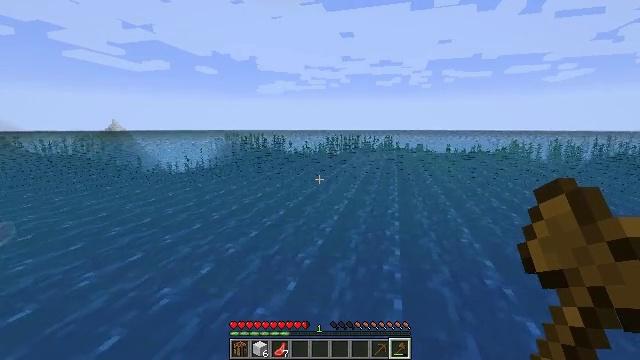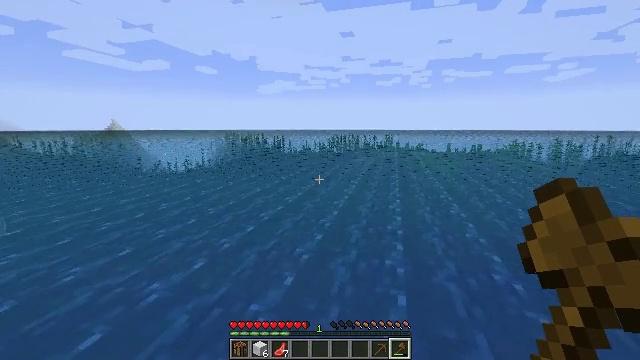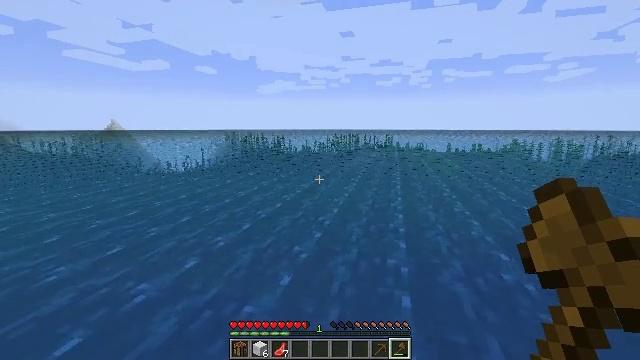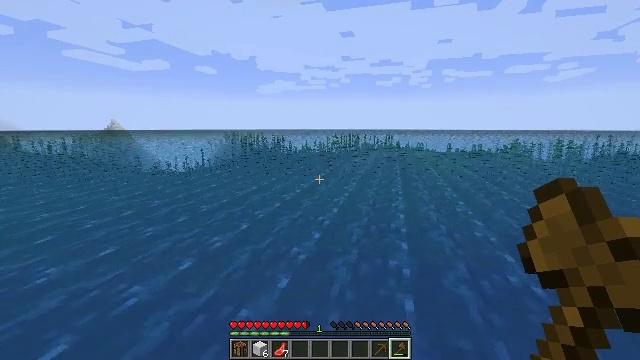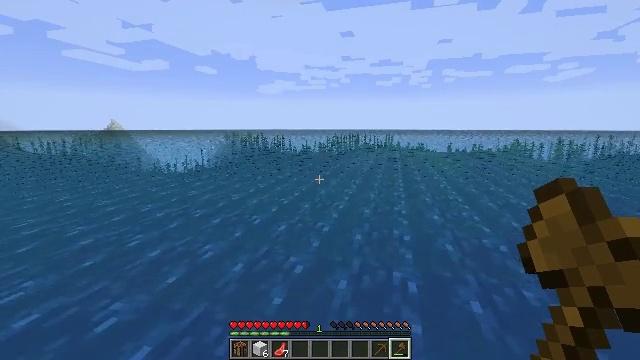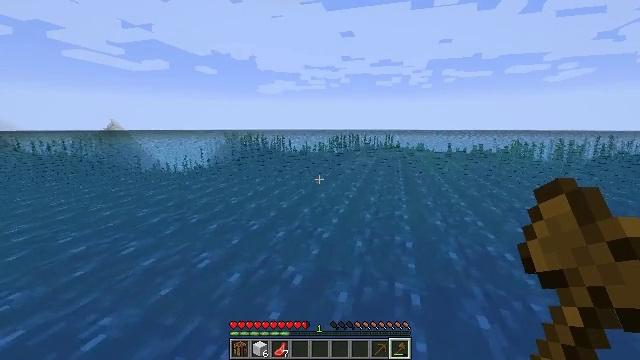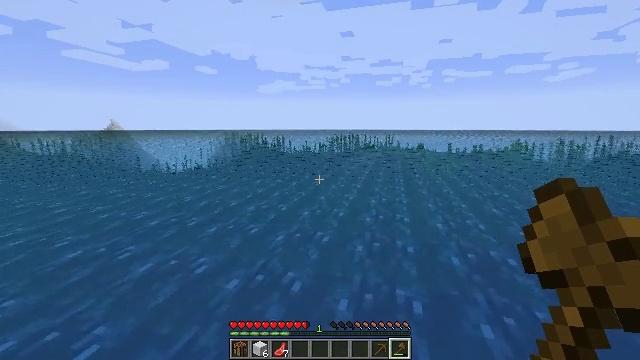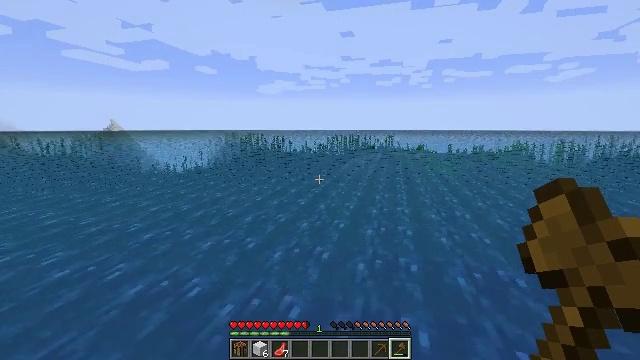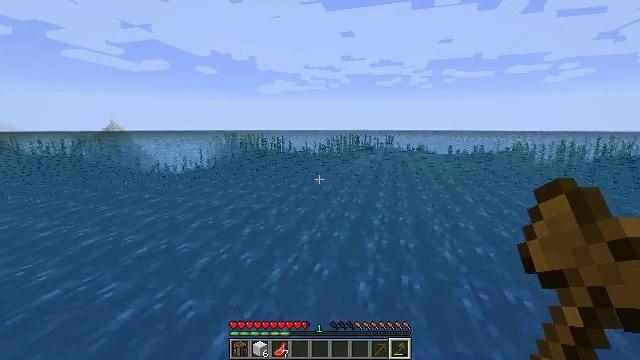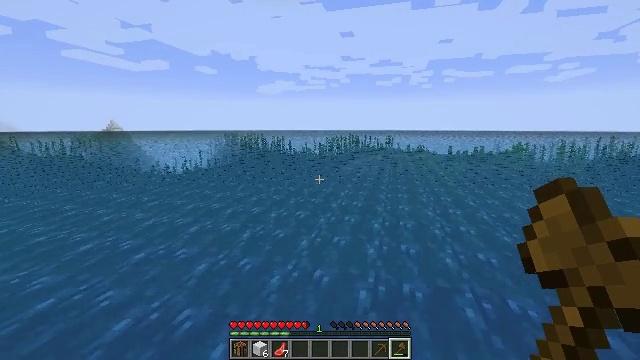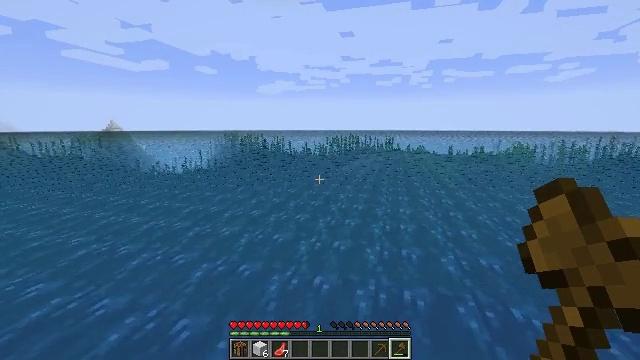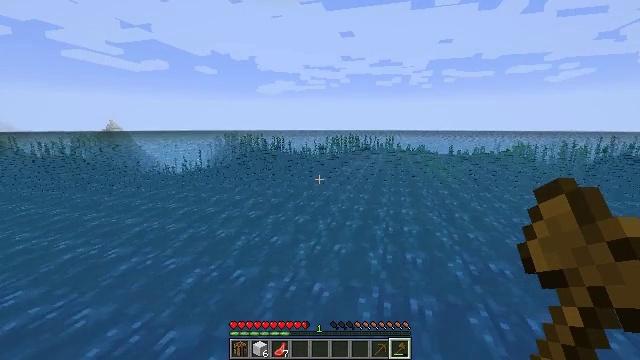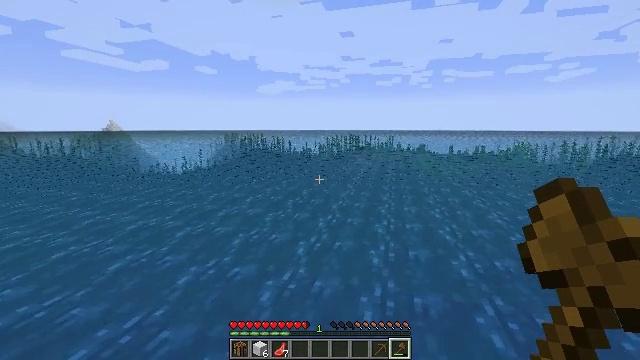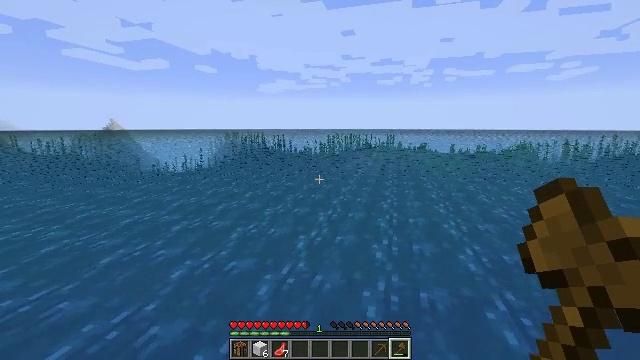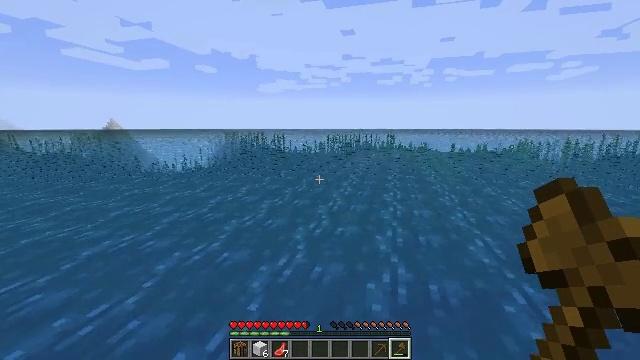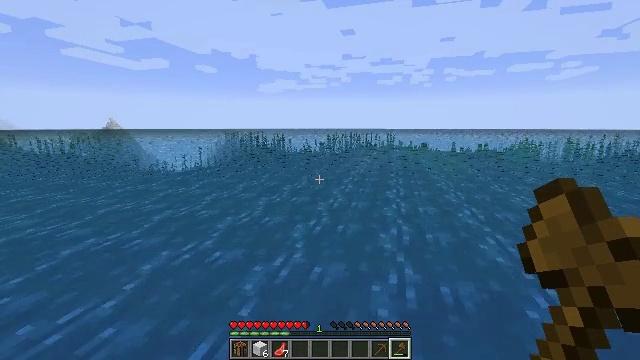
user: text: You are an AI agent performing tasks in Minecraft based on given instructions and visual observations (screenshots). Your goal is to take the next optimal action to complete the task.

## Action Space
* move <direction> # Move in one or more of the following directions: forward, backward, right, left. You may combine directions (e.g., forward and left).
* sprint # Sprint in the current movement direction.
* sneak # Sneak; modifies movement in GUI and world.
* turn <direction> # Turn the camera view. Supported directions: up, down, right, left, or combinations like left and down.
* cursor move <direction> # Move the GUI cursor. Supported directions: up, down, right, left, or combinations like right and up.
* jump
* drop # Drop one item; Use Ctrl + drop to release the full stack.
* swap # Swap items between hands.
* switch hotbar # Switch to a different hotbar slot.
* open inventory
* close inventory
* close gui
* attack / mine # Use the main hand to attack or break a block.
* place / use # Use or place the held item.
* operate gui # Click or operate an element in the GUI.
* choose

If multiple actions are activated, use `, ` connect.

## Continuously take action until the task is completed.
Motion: motion action
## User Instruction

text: Break the kelp plant in the ocean.
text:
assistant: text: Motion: move forward, jump
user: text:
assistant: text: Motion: move forward, sprint, jump
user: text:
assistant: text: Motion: move forward, sprint, jump
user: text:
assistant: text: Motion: move forward, sprint, jump
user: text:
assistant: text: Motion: move forward, sprint, jump
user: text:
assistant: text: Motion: move forward, sprint, jump
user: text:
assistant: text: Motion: move forward, jump
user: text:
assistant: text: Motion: move forward, jump
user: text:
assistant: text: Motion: move forward, jump
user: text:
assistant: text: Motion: move forward, jump
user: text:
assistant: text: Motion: move forward, jump
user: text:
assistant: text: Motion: move forward, jump
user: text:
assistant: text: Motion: move forward, jump
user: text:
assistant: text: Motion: move forward, jump
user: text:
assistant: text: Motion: move forward, jump
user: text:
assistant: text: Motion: move forward, sprint, jump
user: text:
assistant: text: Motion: move forward, sprint, jump
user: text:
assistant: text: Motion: move forward, sprint, jump
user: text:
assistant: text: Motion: move forward, sprint, jump
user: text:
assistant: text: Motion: move forward, jump
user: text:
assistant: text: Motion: move forward, jump
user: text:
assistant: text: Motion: move forward, jump
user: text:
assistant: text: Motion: move forward, jump
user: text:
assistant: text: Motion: move forward, jump
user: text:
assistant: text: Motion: move forward, jump
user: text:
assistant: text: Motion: move forward, jump
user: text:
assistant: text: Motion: move forward, jump
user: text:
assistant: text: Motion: move forward, sprint, jump
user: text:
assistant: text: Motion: move forward, sprint, jump
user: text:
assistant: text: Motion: move forward, sprint, jump